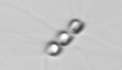
Label: Chaetoceros